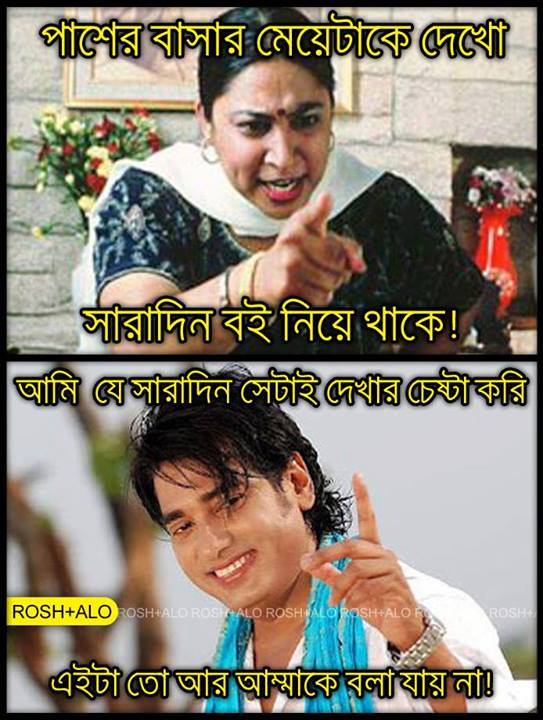
Caption: পাশের বাসার মেয়েটাকে দেখো সারাদিন বই নিয়ে থাকে।আমি যে সারাদিন সেটাই দেখার চেষ্টা করি এইটা ত আর আম্মাকে বলা যায় না!
Label: non-hate